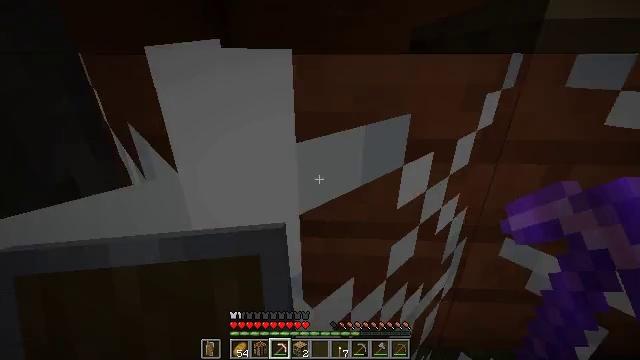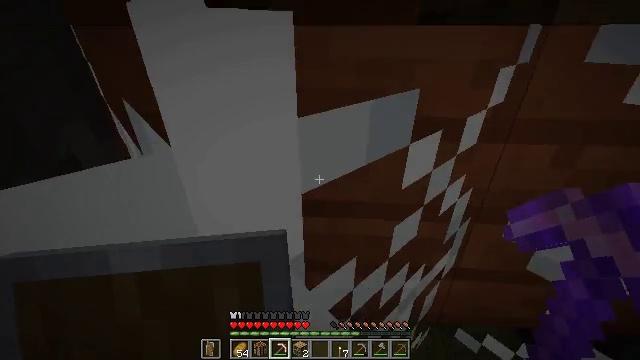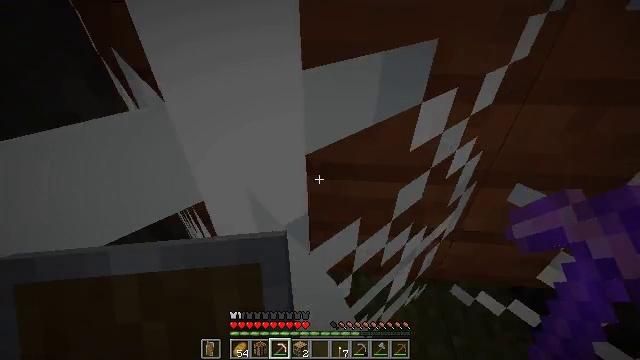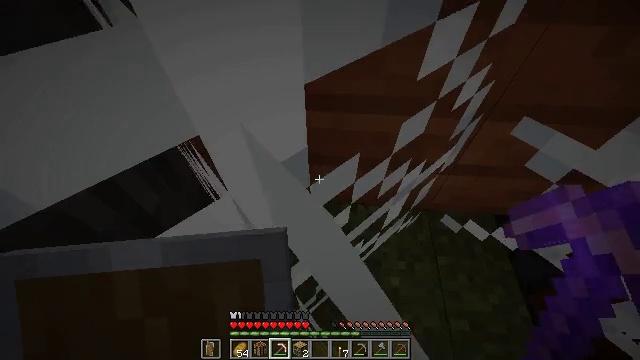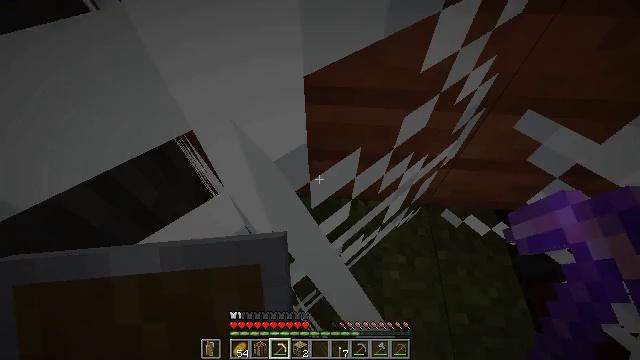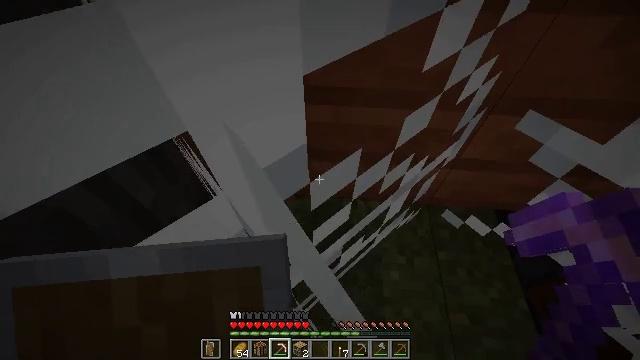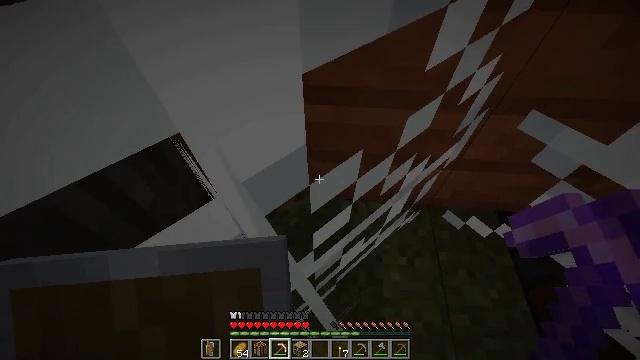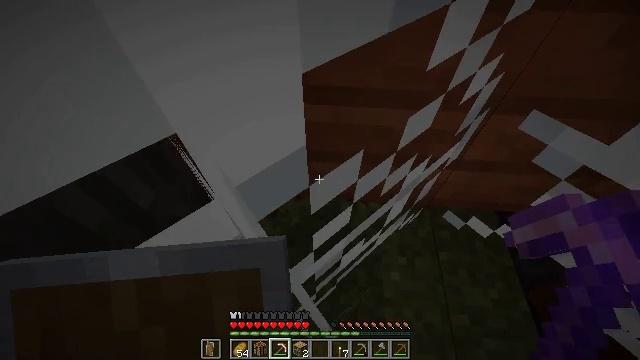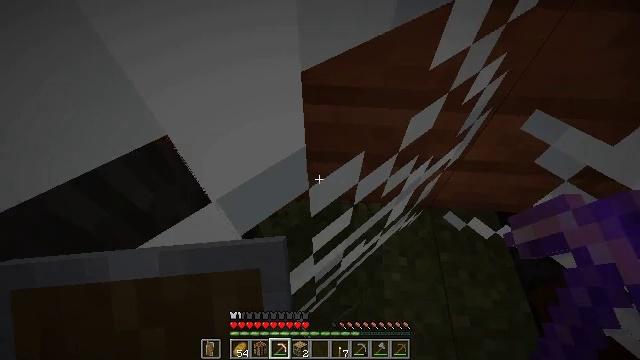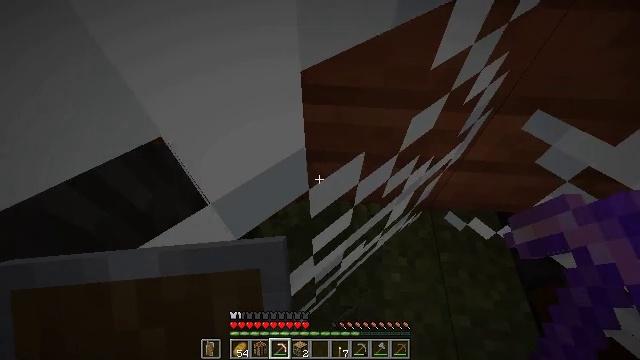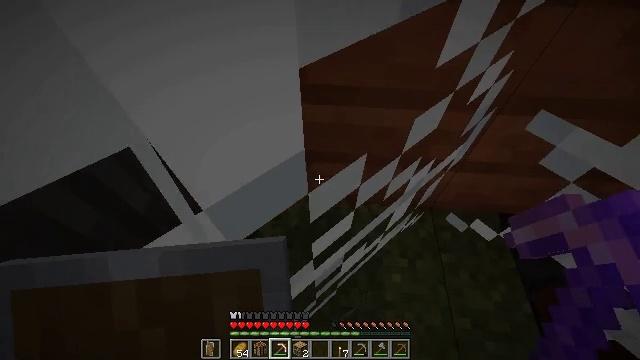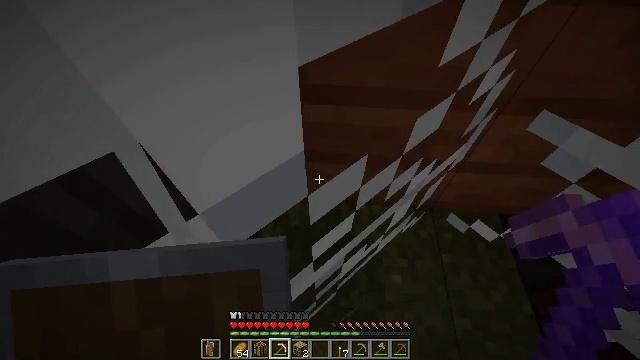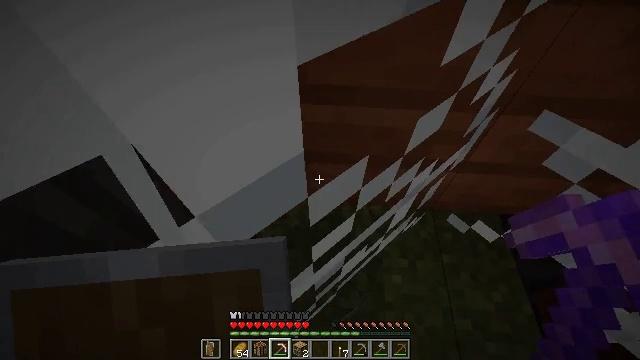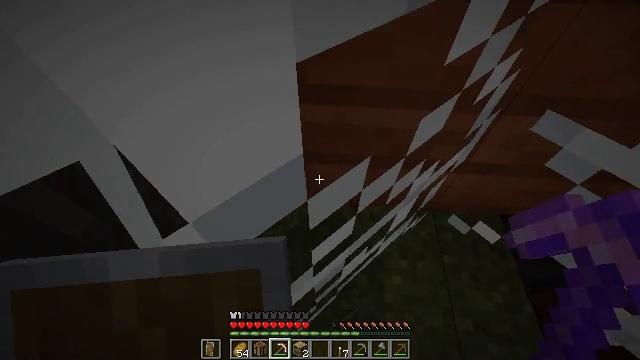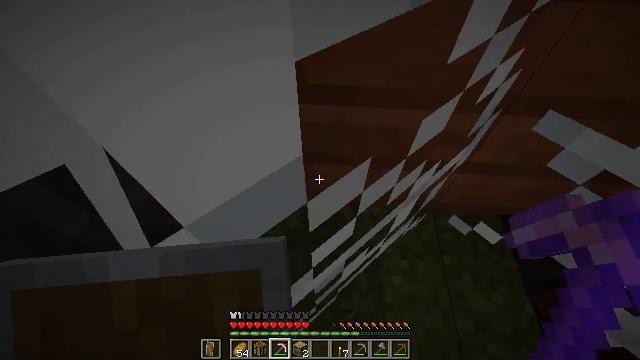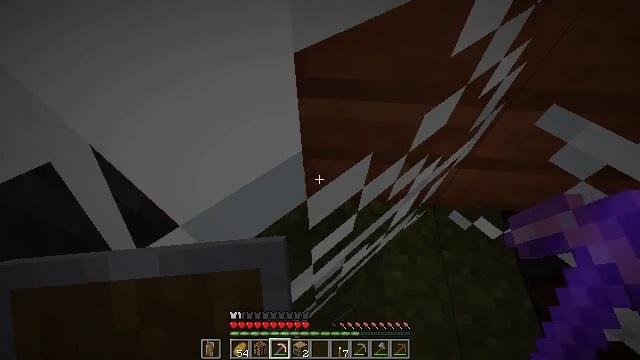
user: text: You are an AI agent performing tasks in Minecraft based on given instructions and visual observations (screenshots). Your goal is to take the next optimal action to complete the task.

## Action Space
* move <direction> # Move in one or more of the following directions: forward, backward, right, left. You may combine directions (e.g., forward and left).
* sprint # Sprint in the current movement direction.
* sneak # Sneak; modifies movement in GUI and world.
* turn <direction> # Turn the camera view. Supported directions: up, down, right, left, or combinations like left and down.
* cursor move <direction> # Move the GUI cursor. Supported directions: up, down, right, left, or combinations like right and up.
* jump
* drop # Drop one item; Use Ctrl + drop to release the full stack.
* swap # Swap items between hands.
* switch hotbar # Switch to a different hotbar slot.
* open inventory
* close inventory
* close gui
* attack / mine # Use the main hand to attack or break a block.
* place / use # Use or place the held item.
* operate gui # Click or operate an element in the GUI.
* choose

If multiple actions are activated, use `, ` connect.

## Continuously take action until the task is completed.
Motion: motion action
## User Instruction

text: Mine the bookshelf to gather resources.
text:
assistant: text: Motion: move forward, turn down, jump
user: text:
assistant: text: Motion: move forward, turn left and down, jump
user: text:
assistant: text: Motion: move forward, turn down, jump
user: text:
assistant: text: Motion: move forward, turn down, jump
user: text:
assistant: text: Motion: move forward, jump
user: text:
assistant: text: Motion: move forward, jump
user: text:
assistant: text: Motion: move forward, jump
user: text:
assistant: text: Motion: move forward, jump
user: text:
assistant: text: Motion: move forward, jump
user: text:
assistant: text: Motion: move forward, jump
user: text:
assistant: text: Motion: move forward, jump
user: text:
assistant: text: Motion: move forward, jump
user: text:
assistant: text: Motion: move forward, jump
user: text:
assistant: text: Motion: move forward, jump
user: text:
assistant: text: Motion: move forward, turn down
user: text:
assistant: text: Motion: move forward, turn down
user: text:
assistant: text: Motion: move forward, turn right and down
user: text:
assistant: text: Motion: move forward, turn right and down
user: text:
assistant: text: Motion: move forward
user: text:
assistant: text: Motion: move forward
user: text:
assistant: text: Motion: move forward
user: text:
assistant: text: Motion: move forward
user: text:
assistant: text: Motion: move forward
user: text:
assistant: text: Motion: move forward
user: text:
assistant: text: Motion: move forward
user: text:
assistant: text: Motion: move forward
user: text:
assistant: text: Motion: move forward
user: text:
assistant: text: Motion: move forward
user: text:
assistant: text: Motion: move forward
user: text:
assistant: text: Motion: move forward